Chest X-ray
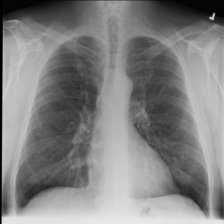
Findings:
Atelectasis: negative
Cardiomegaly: negative
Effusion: negative
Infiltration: negative
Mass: negative
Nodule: negative
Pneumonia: negative
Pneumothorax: negative
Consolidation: negative
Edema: negative
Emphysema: negative
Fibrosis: negative
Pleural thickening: negative
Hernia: negative